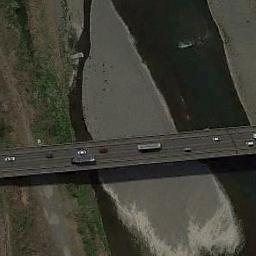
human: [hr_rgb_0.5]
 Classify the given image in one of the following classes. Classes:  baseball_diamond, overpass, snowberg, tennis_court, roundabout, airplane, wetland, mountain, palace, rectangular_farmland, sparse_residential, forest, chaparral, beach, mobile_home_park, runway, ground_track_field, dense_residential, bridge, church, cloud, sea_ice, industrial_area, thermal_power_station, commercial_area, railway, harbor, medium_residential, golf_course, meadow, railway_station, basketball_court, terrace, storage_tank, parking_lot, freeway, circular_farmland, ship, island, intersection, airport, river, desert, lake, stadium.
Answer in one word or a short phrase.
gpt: bridge